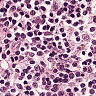
Metastatic tissue present: no